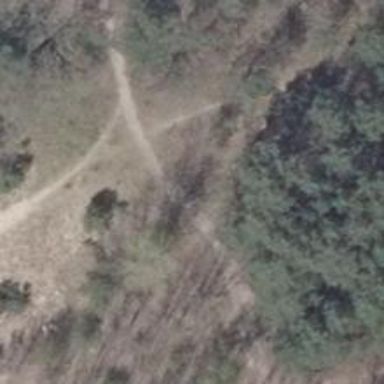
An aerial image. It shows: Bridleway.